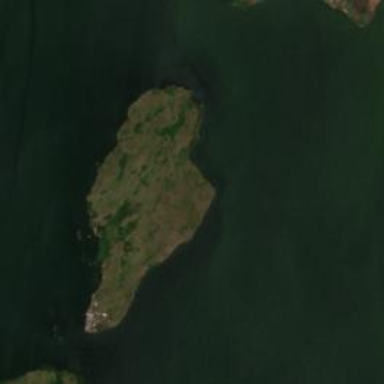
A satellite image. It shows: Islet.